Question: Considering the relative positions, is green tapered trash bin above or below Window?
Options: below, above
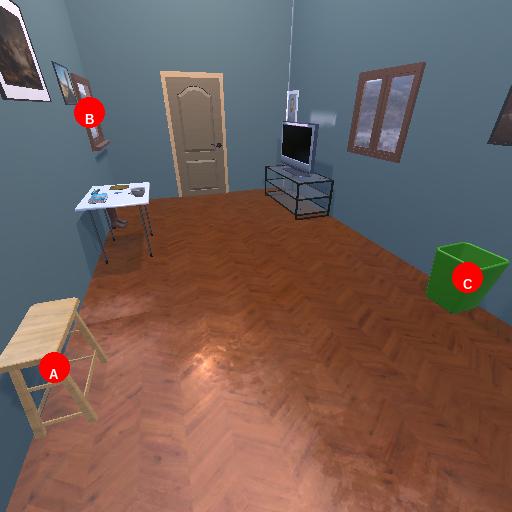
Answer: below